Aerial crown-view tile of a tropical tree (Barro Colorado Island, Panama), acquired 20241216:
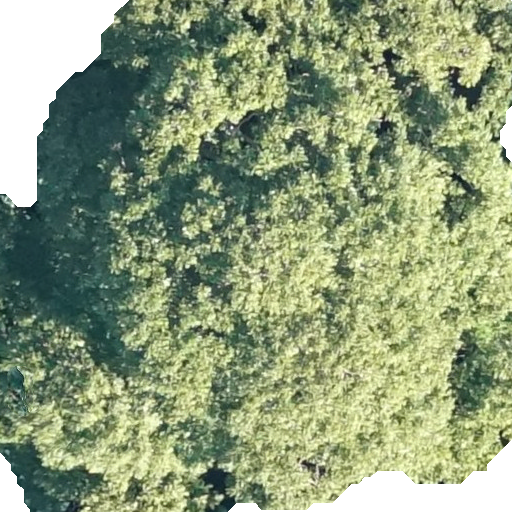
Species: Dipteryx oleifera
GBIF accepted scientific name: Dipteryx oleifera
Crown area: 419.988 m²